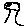
Label: tree